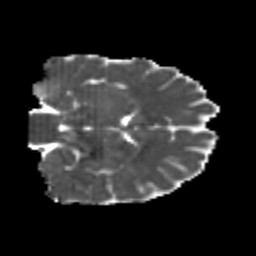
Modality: MD
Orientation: coronal
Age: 21
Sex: male
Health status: healthy
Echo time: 0.074 s